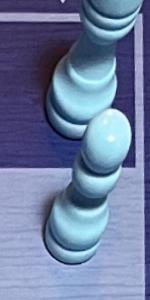
Label: Pawn_White